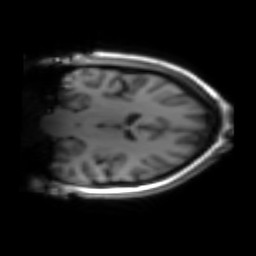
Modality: inplaneT1
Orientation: coronal
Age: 32
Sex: female
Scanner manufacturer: siemens
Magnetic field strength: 3 T
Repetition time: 1.2 s
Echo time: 0.00251 s